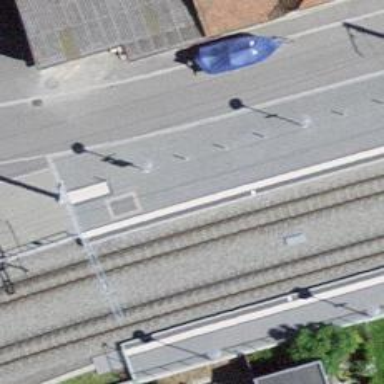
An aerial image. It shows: Narrow-gauge railway track with electrified contact line. The railway has one track.